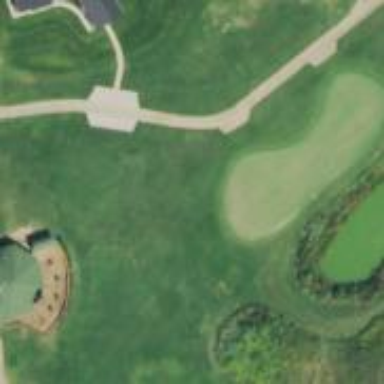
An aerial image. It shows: Picturesque green golfing area with grass land use.